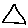
Label: triangle